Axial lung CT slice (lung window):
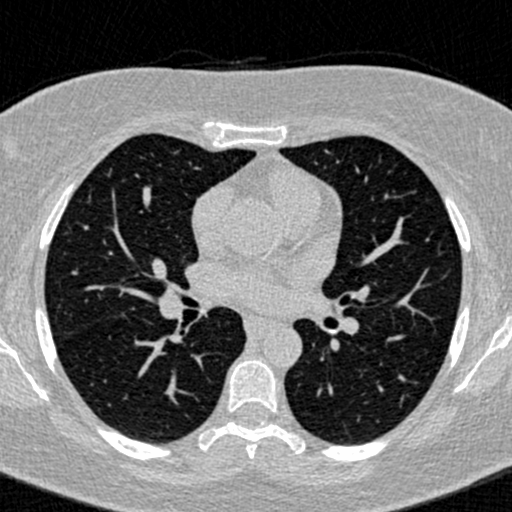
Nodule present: no